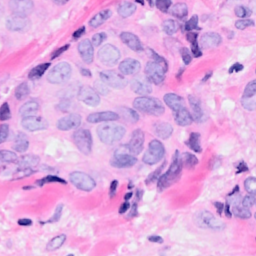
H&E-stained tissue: Breast